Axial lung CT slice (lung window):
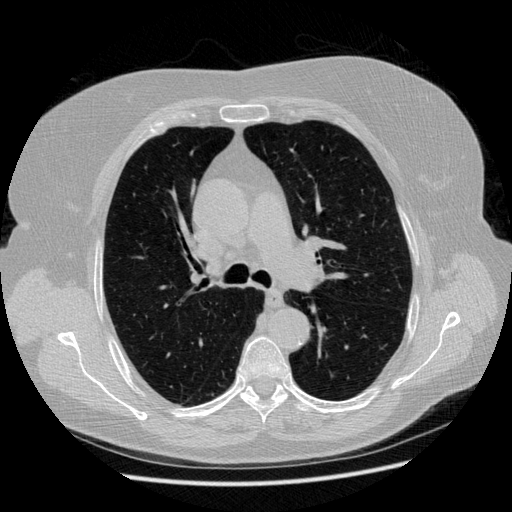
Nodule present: no